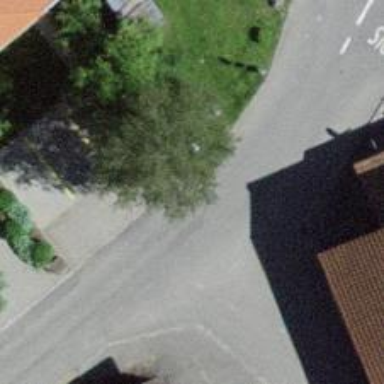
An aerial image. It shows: Post box is visible.